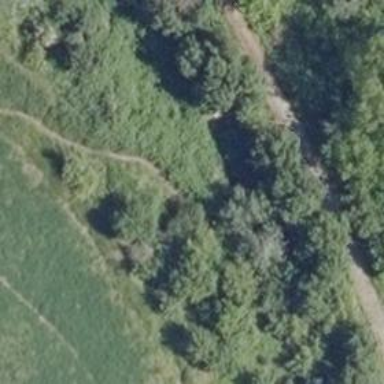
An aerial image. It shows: Ground path.